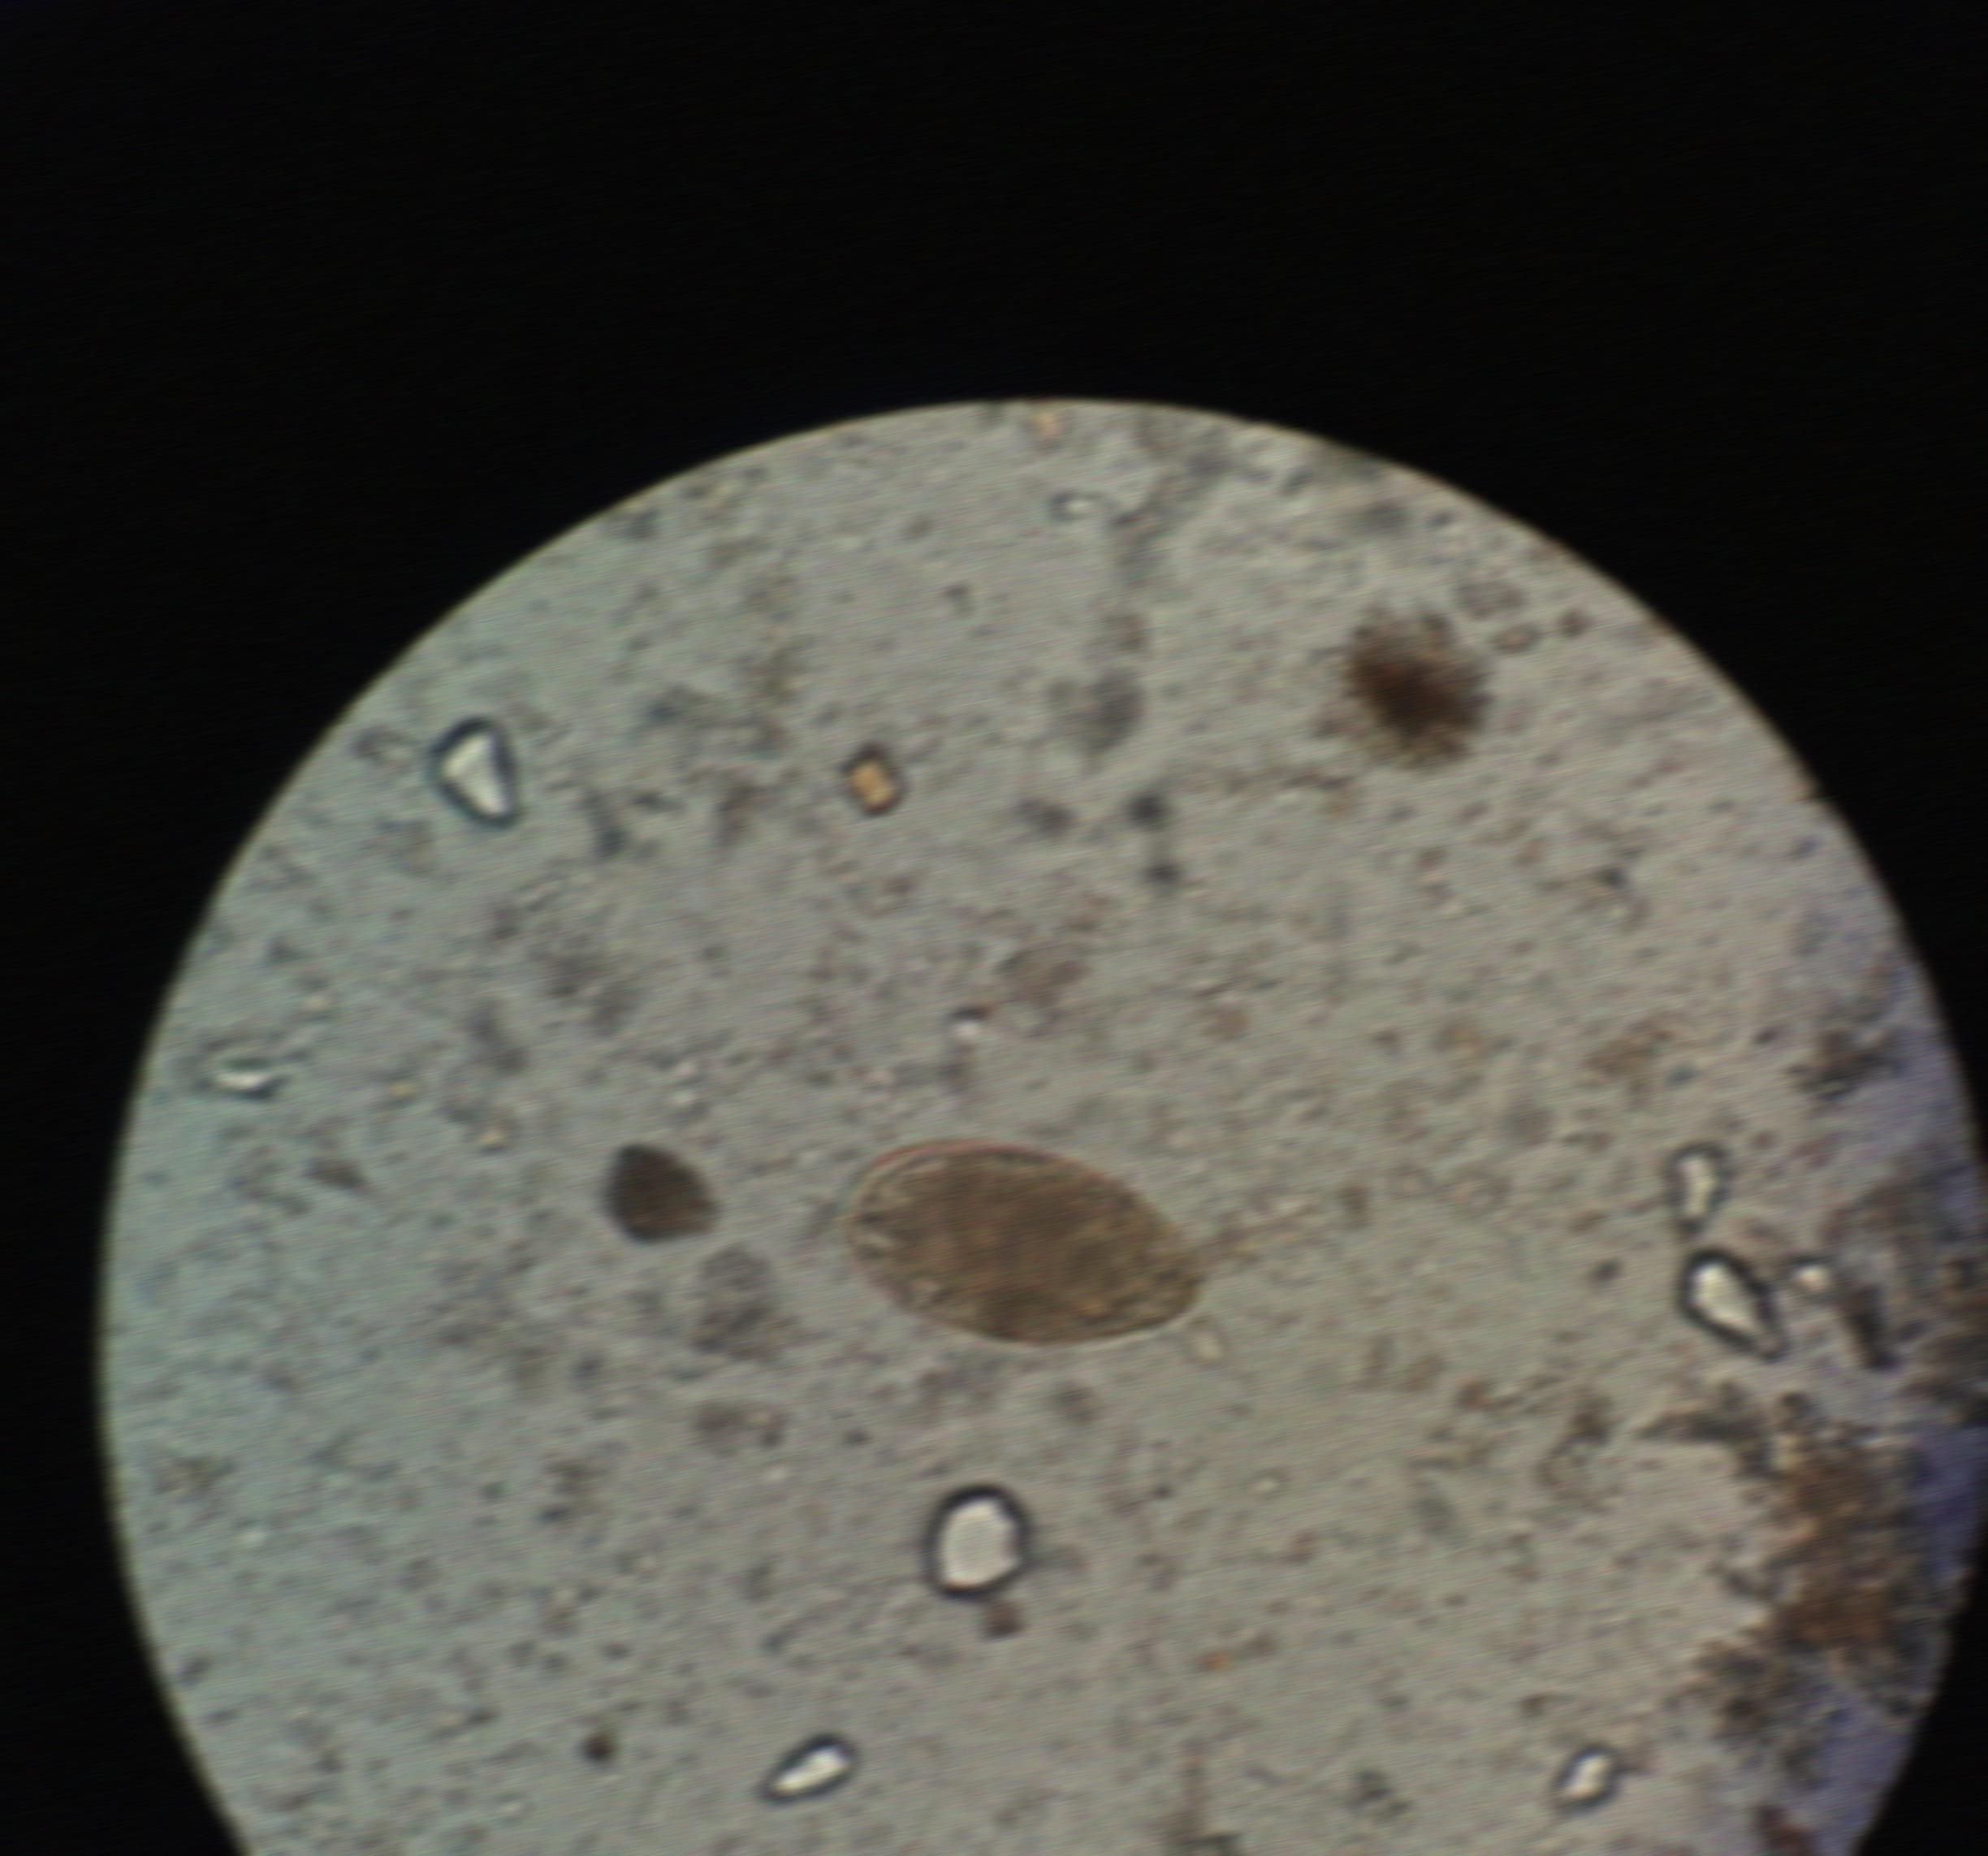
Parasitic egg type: Fasciolopsis buski